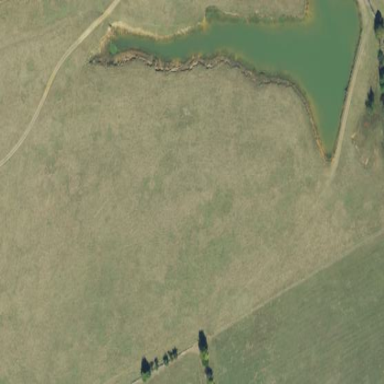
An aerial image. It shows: Pasture covered in meadow.